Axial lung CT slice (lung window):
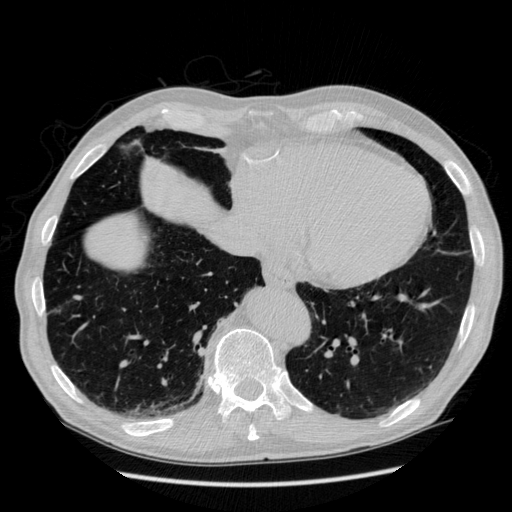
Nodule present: no